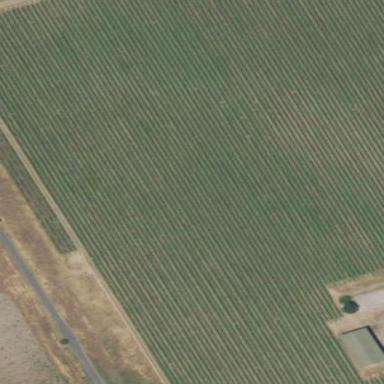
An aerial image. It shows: Vineyard with grape crops.